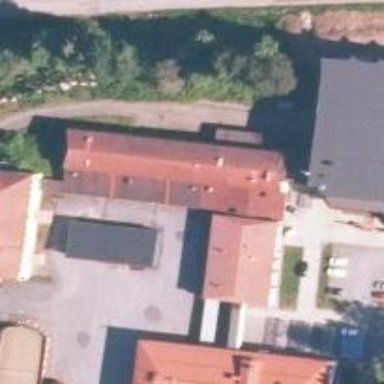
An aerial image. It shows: School.